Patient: sex F, age 34
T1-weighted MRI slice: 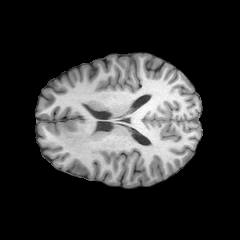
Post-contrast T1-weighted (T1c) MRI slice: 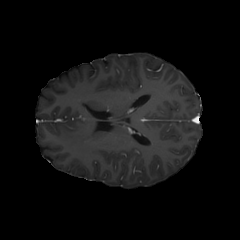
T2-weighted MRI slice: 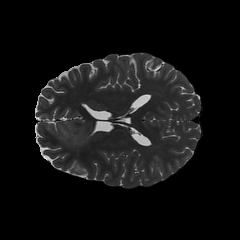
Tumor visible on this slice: yes
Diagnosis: Astrocytoma, IDH-mutant
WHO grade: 2